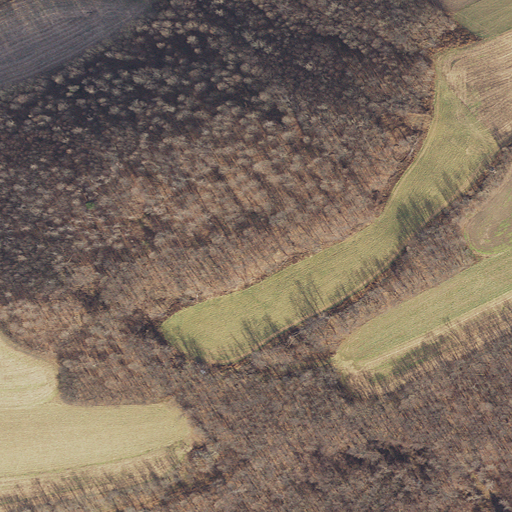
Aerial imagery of mountain in Maryland named Mount Nebo containing deciduous forest, pasture, mixed forest, and barren land